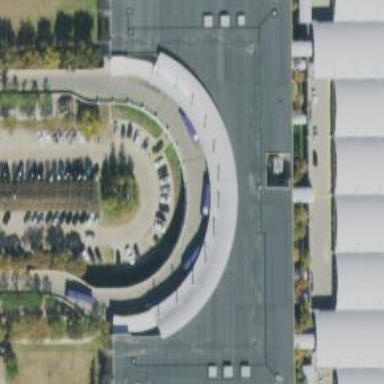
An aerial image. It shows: Car rental service.